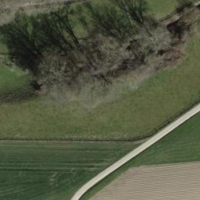
EUNIS habitat code: 24
Species observed at this site:
Neottia ovata